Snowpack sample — Snodgrass Mountain, Crested Butte, Colorado (2/4/25, 12:06 PM MST)
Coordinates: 38.923, -106.968
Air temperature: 35 °F
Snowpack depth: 80 cm
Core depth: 80 cm
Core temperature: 32 °F
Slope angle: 14°, slope face: 78°
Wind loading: low
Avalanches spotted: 0
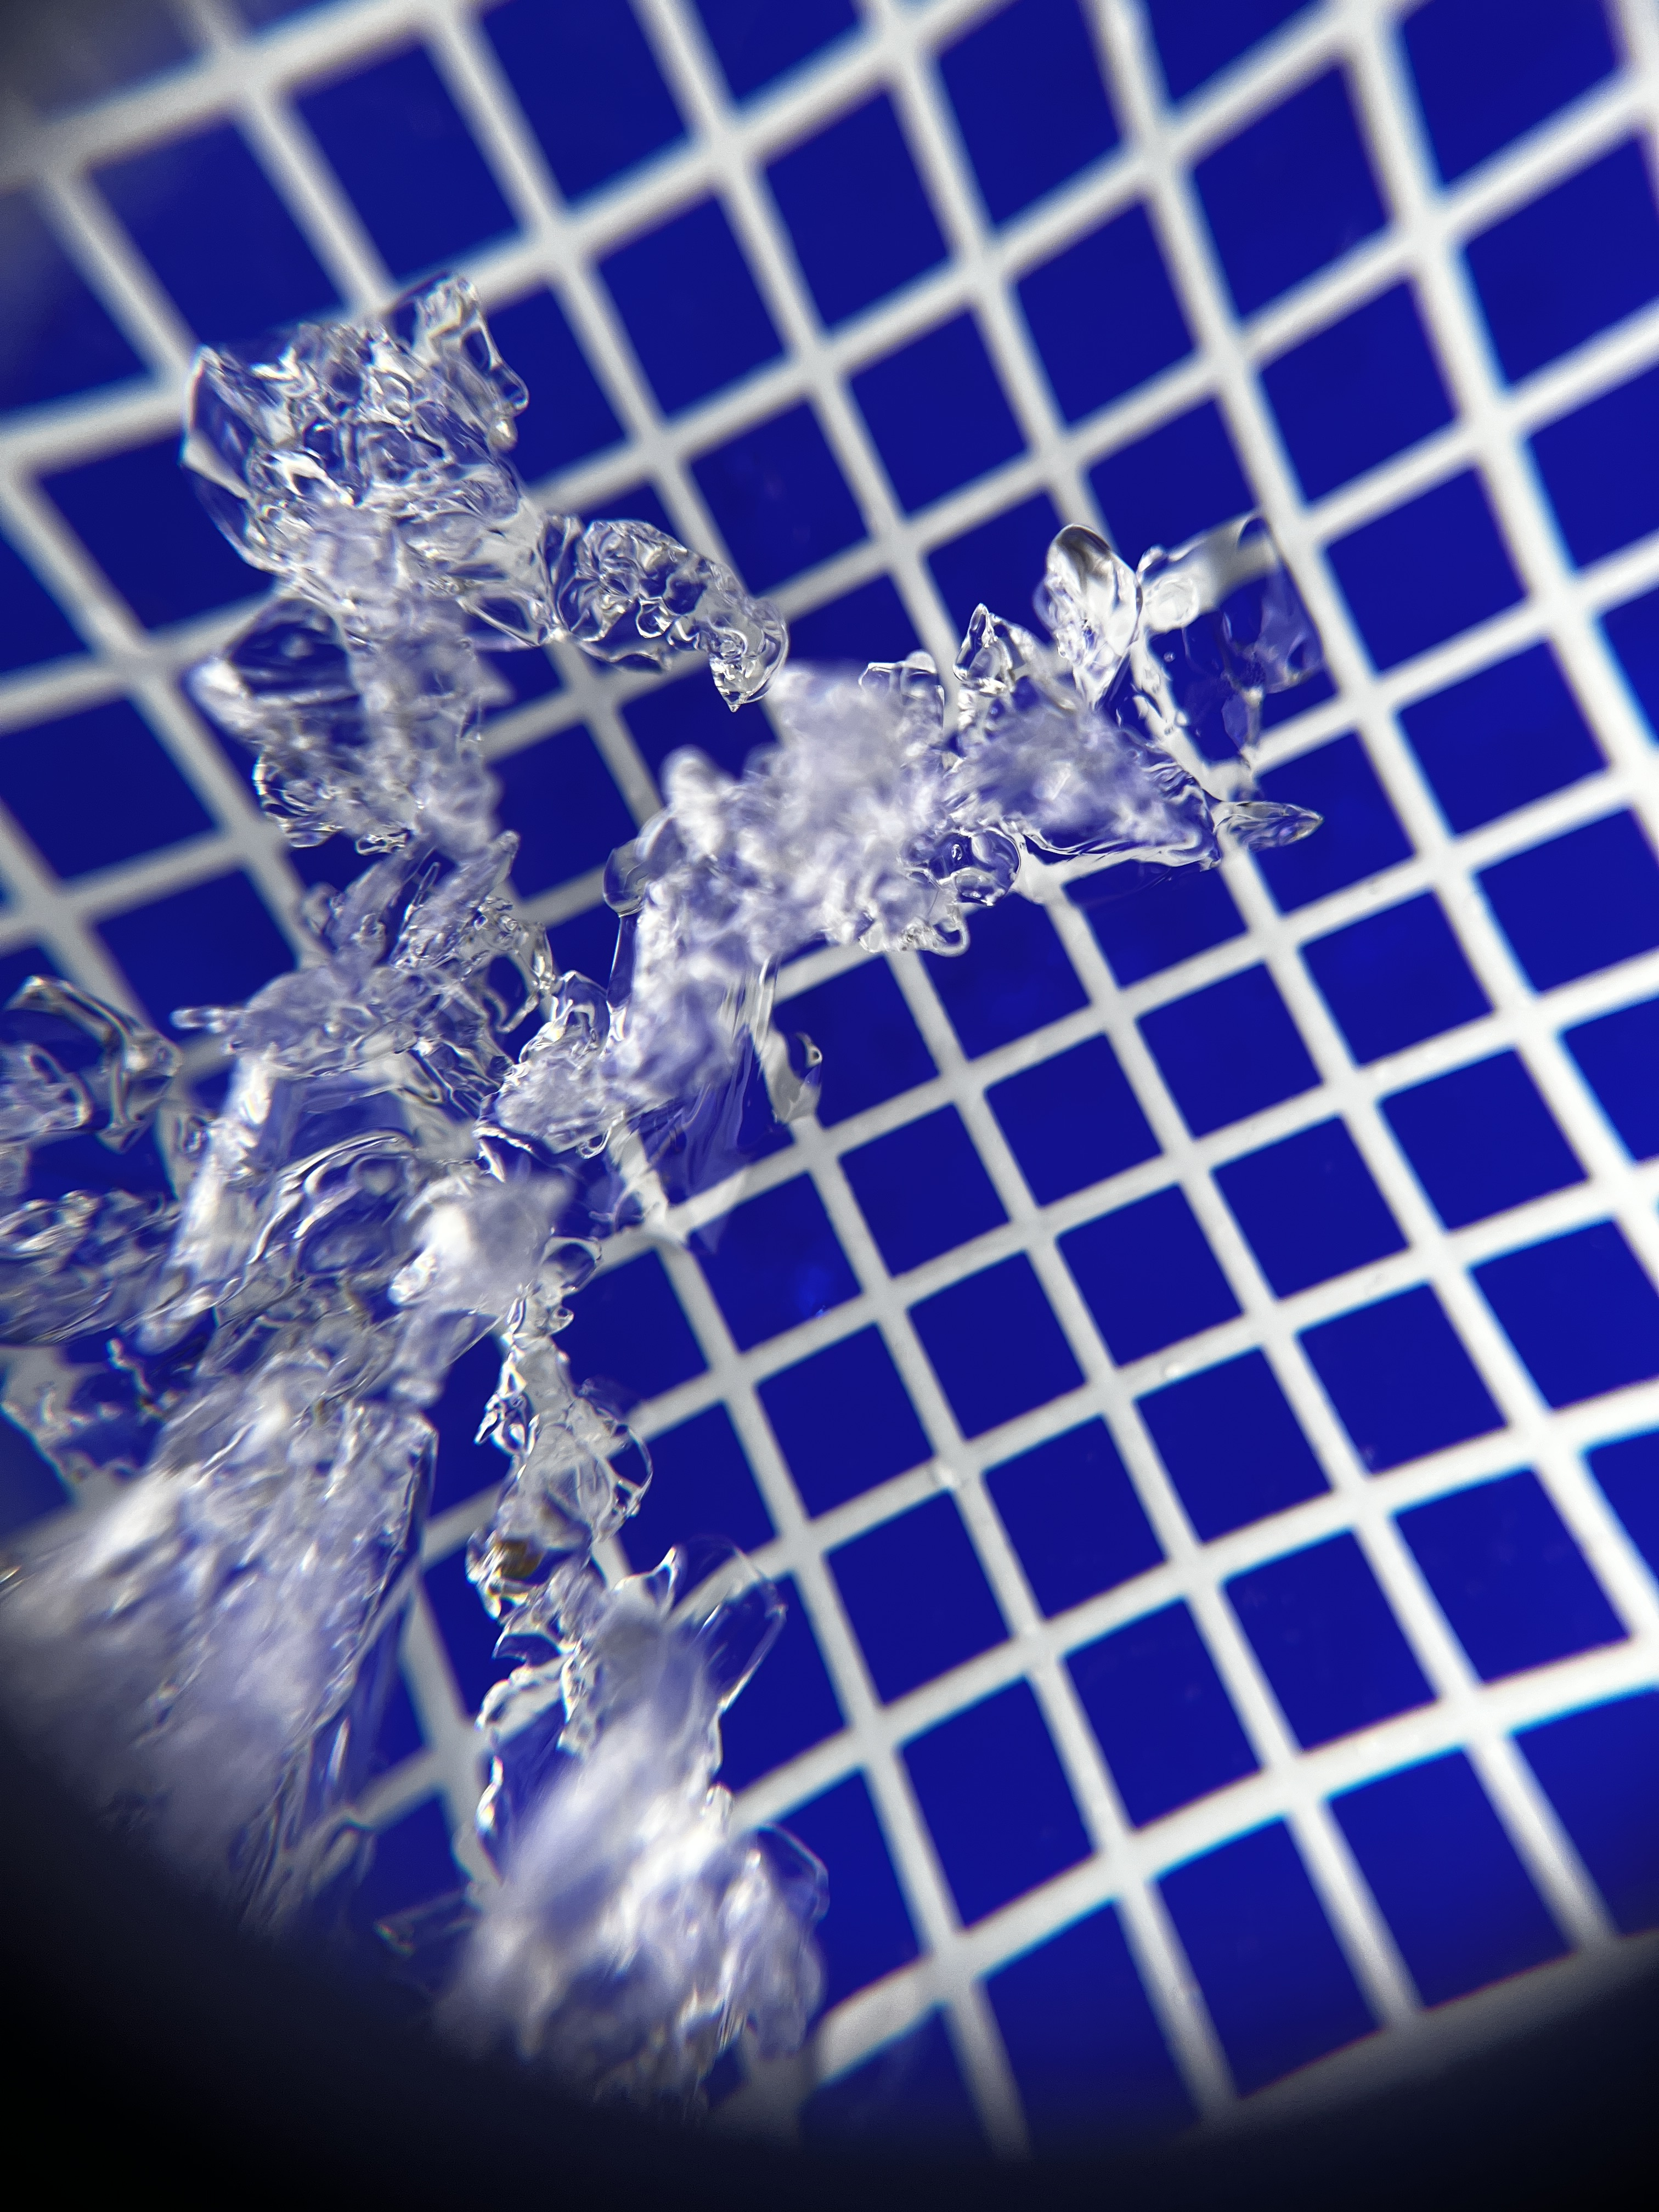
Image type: magnified_profile
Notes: No avalanches nearby, unusually warm weather for the last month reported by residents, Collected 25 yards from treeline